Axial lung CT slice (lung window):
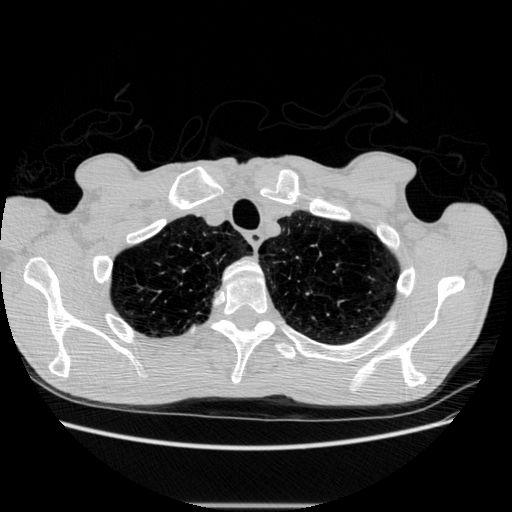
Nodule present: no